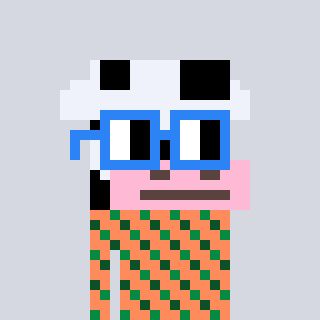
a pixel art character with square blue glasses, a cow-shaped head and a peachy-colored body on a cool background